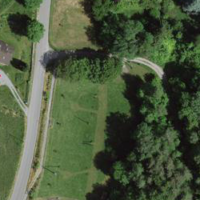
EUNIS habitat code: 52
Species observed at this site:
Berberis vulgaris